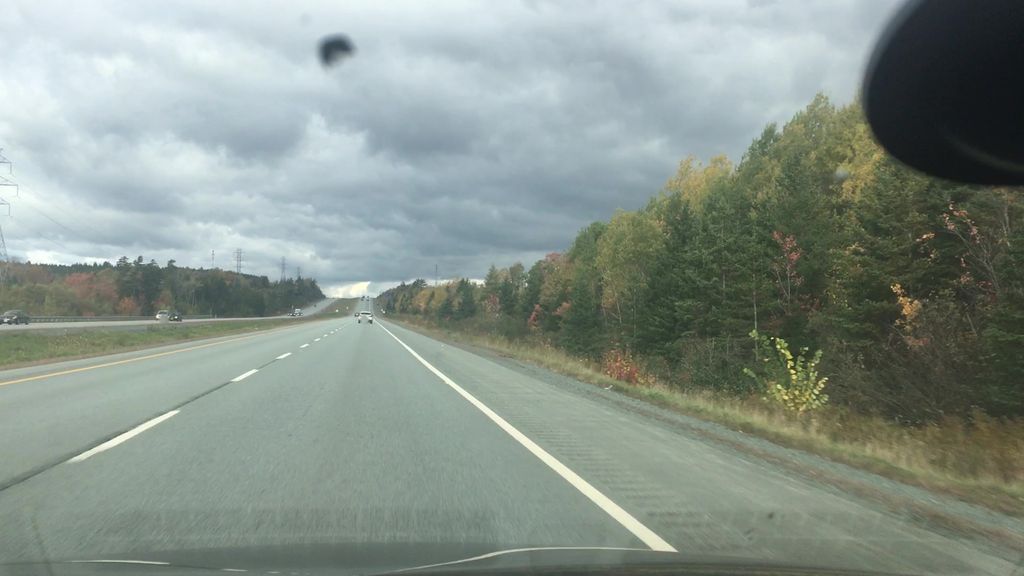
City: halifax